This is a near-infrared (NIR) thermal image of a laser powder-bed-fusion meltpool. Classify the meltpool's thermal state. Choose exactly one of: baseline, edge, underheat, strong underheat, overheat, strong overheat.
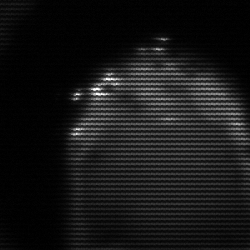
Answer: edge